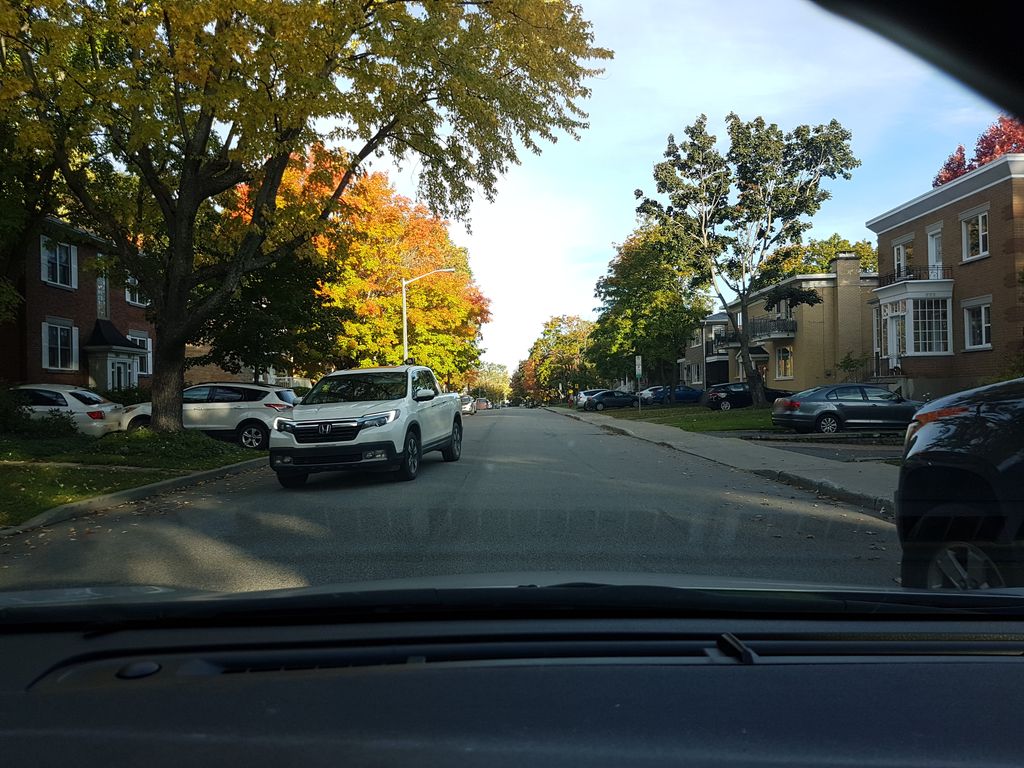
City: quebec_city